Platform: macOS
Application: Arc Browser
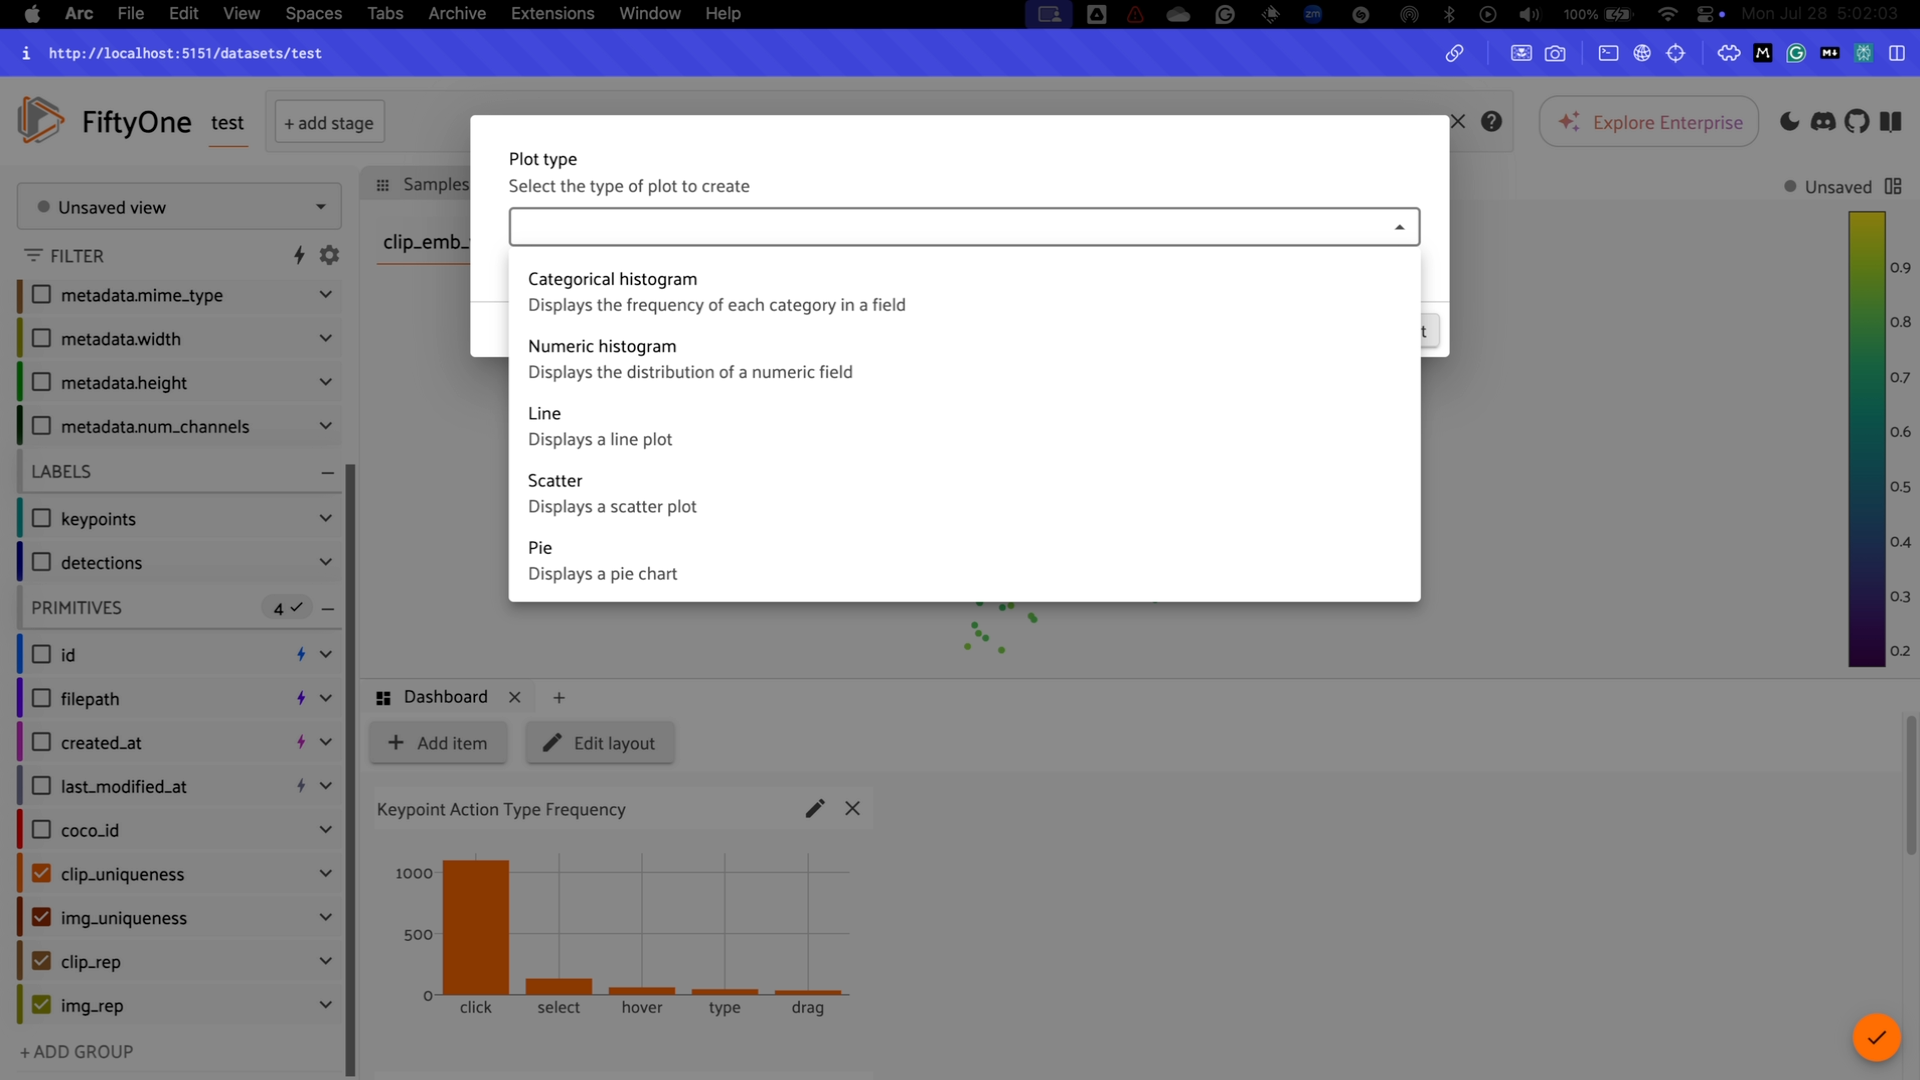
task_description: How many fields from the primitives group are displayed on the samples in the samples panel?
action_type: hover
element_info: Text
task_description: Add a new plot to the Dashboard panel
action_type: click
element_info: Menu Item

task_description: Add a categorical histogram plot to the Dashboard Panel
action_type: select
element_info: Menu Item

task_description: Add a numeric histogram to the dashboard panel
action_type: select
element_info: Menu Item

task_description: Add a line plot to the dashboard panel
action_type: select
element_info: Menu Item

task_description: Add a Scatter plot to the Dashboard panel
action_type: select
element_info: Menu Item

task_description: Add a pie chart to the dashboard panel
action_type: select
element_info: Menu Item

task_description: Save the current workspace
action_type: click
element_info: Button